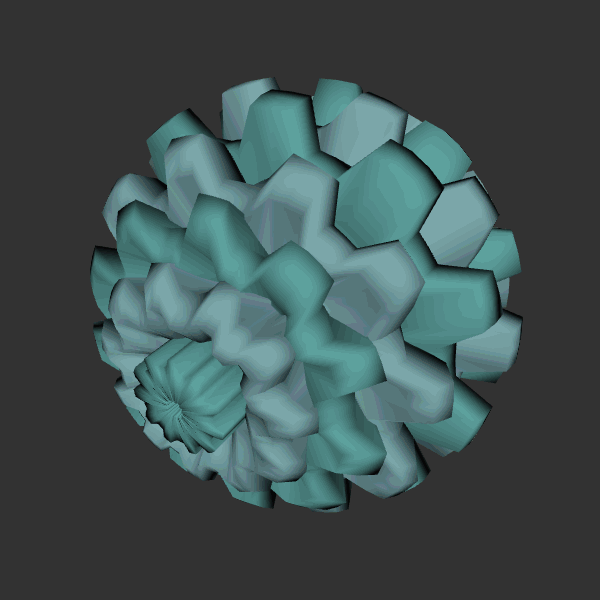
Background: dark